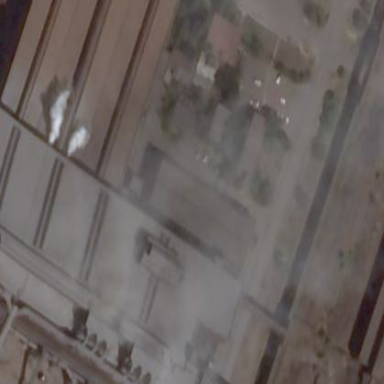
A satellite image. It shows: Industrial building.